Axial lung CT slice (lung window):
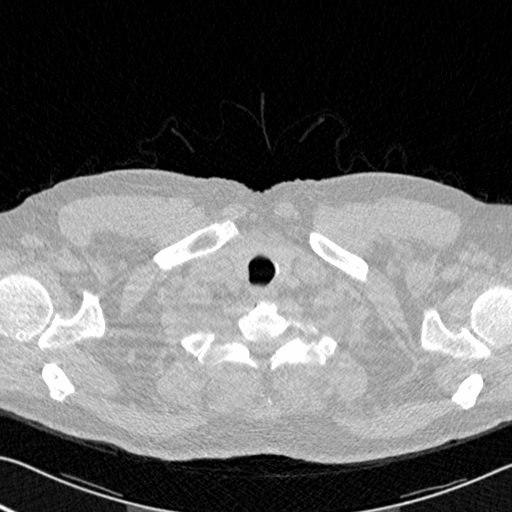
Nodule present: no